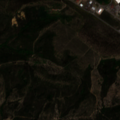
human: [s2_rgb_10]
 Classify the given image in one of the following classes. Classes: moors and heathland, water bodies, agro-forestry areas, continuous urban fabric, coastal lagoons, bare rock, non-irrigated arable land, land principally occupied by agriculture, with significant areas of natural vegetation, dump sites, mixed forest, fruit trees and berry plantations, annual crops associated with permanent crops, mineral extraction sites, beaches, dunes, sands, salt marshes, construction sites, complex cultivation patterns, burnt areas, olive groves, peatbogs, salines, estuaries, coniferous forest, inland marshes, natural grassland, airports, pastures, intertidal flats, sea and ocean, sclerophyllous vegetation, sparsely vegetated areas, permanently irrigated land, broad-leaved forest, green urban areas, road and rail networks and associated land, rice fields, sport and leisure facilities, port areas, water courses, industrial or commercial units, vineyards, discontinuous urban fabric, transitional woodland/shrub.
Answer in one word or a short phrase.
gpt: dump sites, transitional woodland/shrub